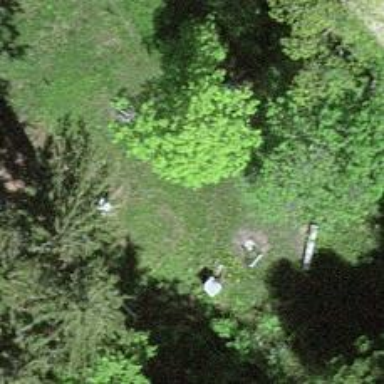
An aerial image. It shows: Barbecue grill is available at this location.